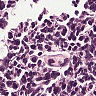
Metastatic tissue present: no